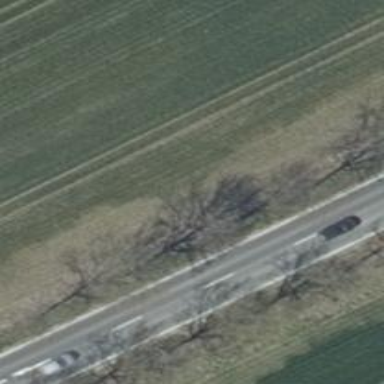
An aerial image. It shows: Row of deciduous broadleaved trees.